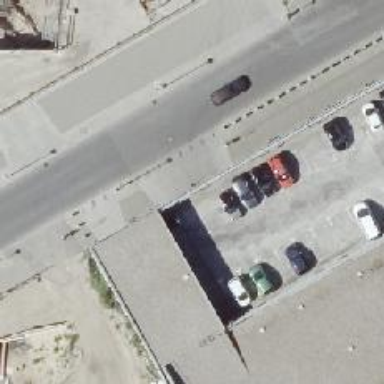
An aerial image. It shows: Entrance to multi-storey parking facility.